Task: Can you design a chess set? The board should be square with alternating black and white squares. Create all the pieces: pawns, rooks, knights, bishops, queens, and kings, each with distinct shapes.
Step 2593:
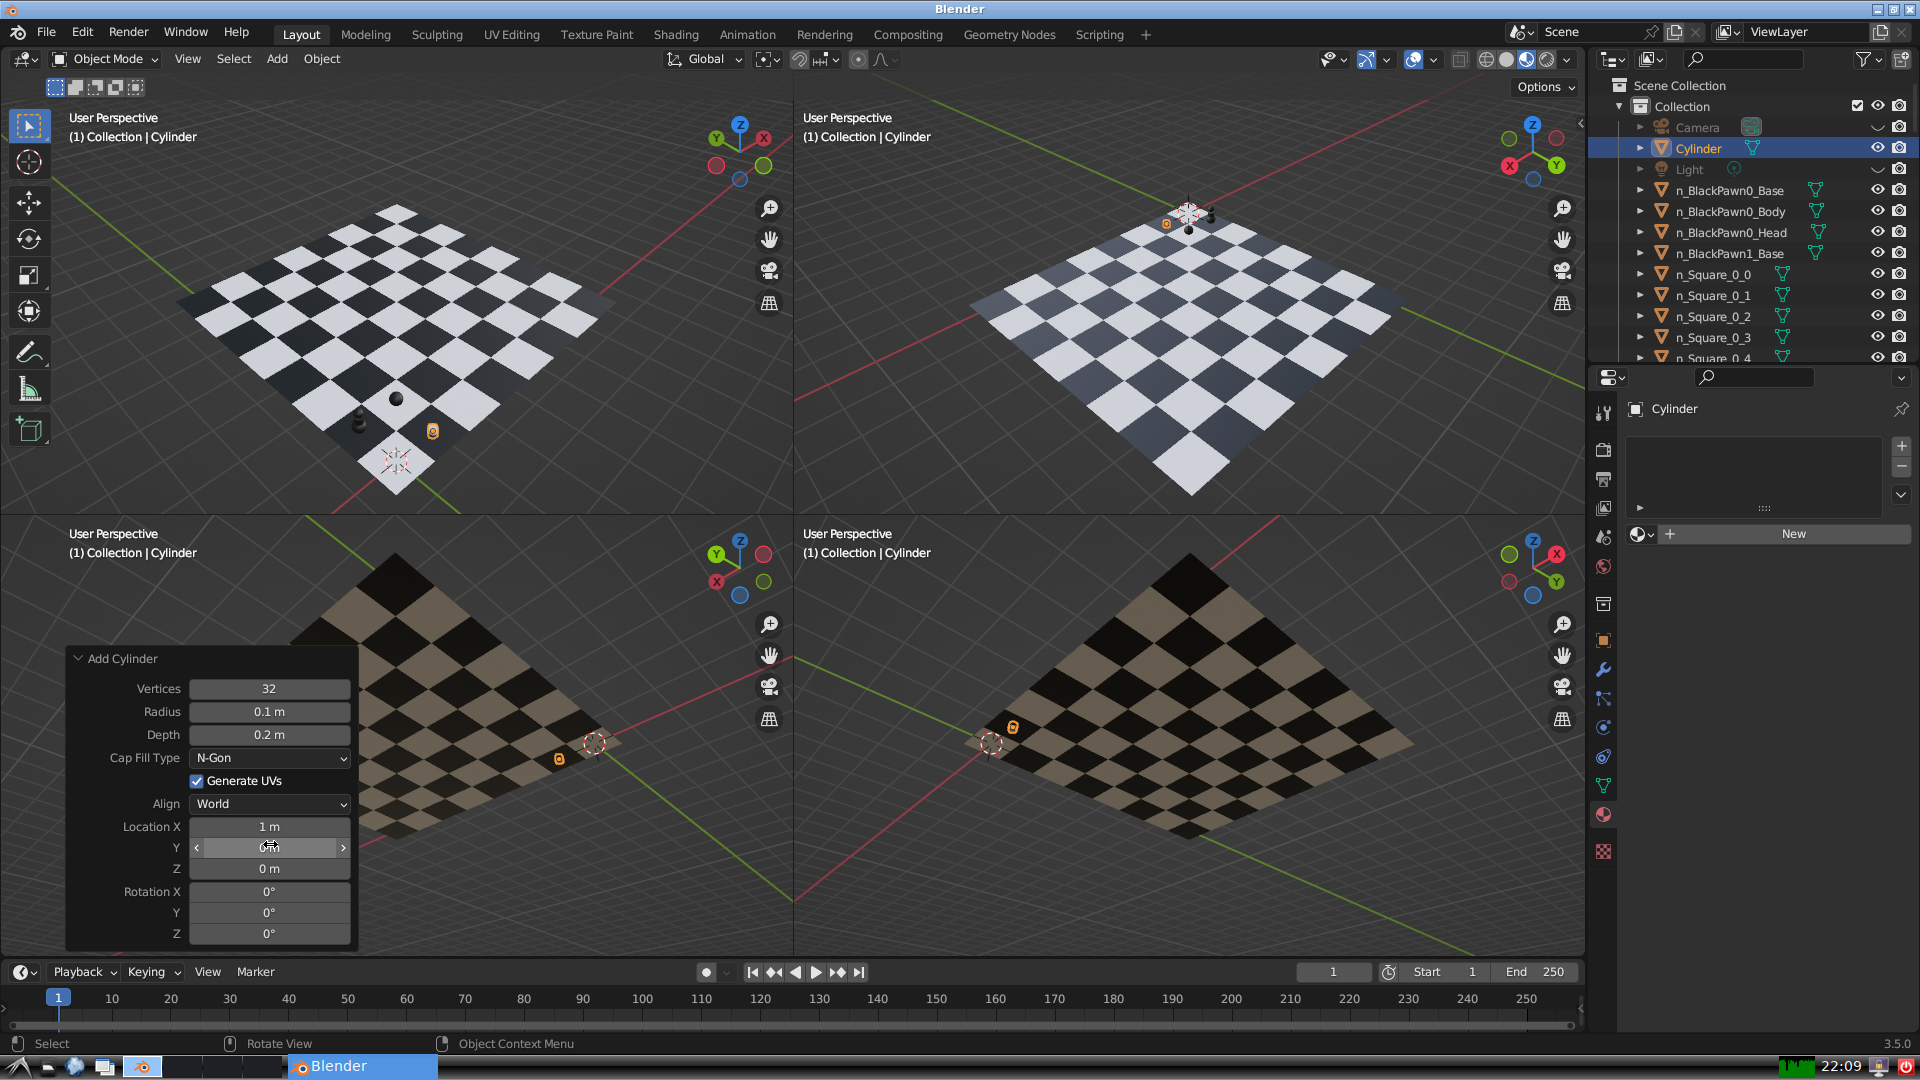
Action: click: no